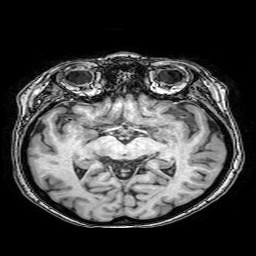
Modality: T1w
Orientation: coronal
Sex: female
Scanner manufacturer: philips
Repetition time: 0.008106 s
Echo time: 0.00371 s